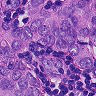
Metastatic tissue present: yes